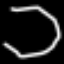
Label: octagon